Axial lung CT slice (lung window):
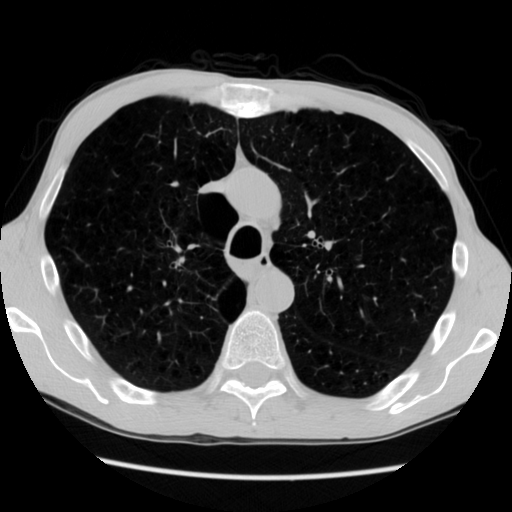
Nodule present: no